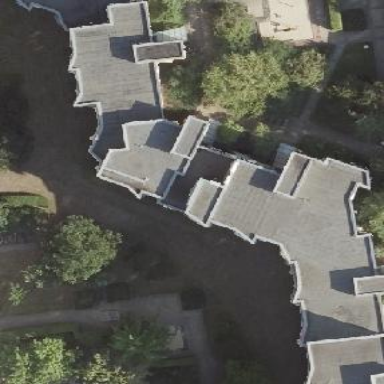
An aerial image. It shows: Apartment building with flat roof.